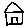
Label: house